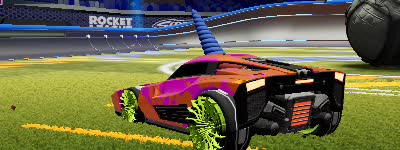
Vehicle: breakout